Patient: sex F, age 22
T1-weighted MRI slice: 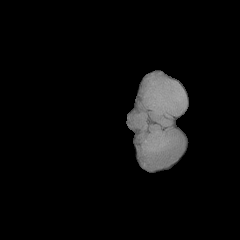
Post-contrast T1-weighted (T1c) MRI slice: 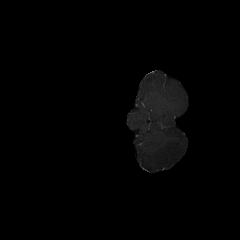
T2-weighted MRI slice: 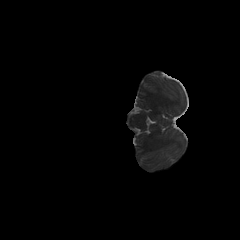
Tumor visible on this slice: no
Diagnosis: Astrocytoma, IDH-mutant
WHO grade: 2